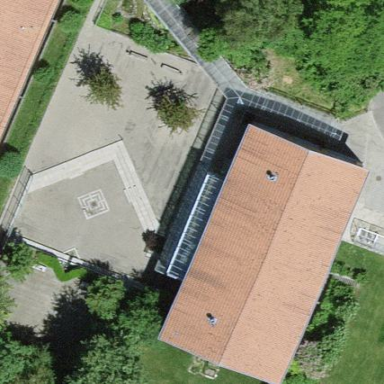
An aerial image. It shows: School building.